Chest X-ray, AP view. Patient: 14 years old, sex M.
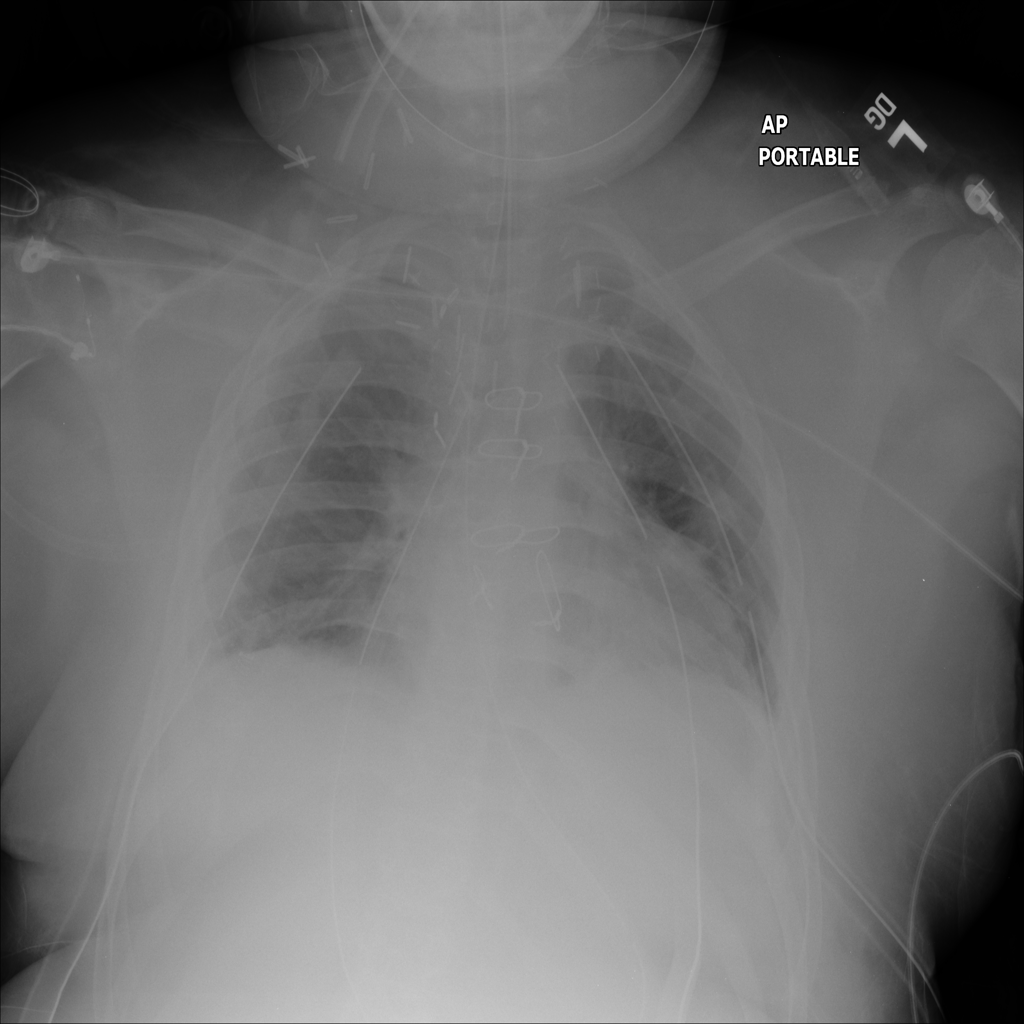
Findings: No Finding